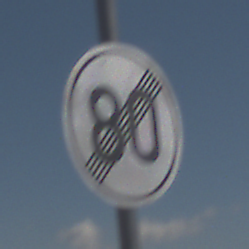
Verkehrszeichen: EndeGeschwindigkeit80
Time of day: Midday
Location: Outdoor (Nature)
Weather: Clear
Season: NotSpecified
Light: Natural